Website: macys
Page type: customer-info-address
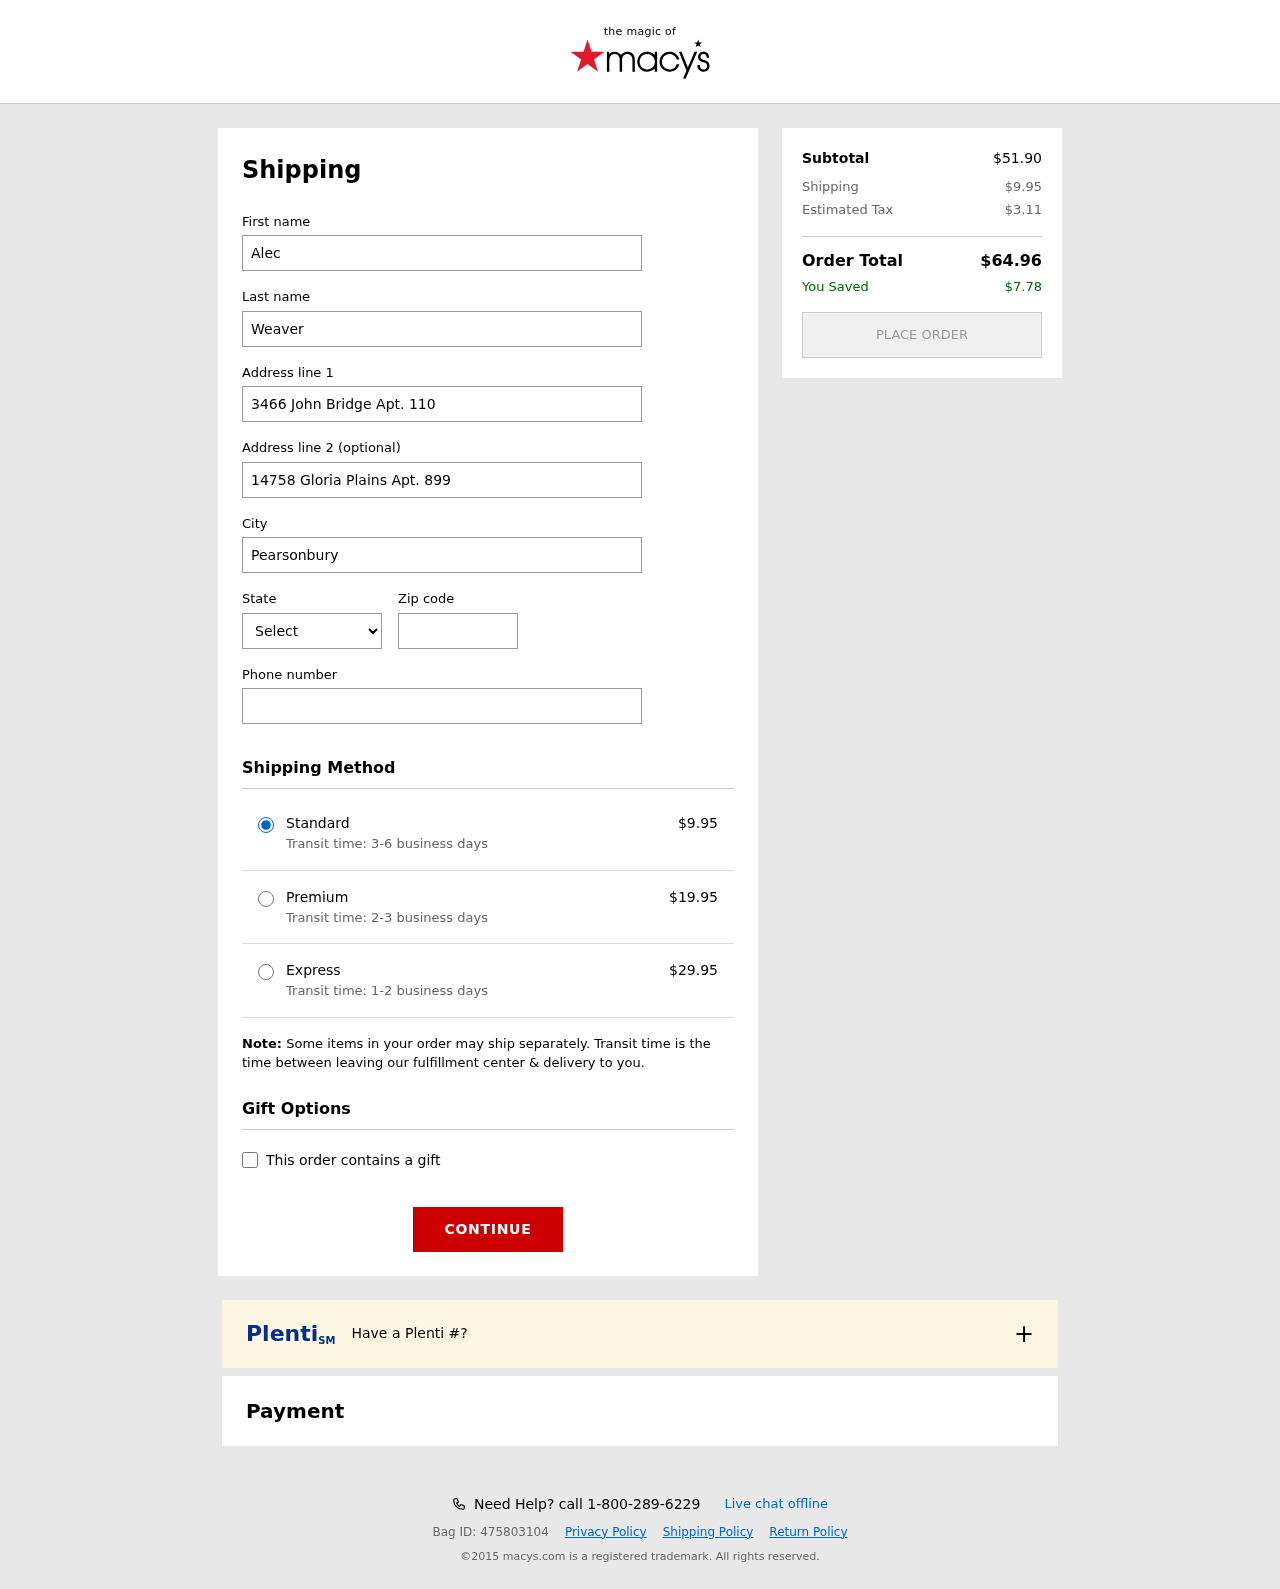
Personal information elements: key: PII_CITY
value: Pearsonbury
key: PII_FIRSTNAME
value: Alec
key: PII_LASTNAME
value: Weaver
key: PII_PHONE
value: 8518064099
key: PII_POSTCODE
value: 68064
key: PII_STATE_ABBR
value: PR
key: PII_STREET
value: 3466 John Bridge Apt. 110
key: PII_STREET2
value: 14758 Gloria Plains Apt. 899
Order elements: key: ORDER_SHIPPING_COST
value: $9.95
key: ORDER_SHIPPING_COST_PREMIUM
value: $19.95
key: ORDER_SHIPPING_COST_EXPRESS
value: $29.95
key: ORDER_SUBTOTAL
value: $51.90
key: ORDER_TAX
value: $3.11
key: ORDER_TOTAL
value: $64.96
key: ORDER_SAVINGS
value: $7.78